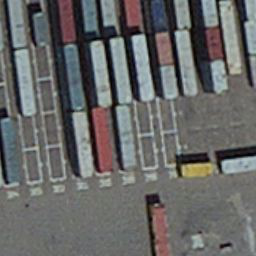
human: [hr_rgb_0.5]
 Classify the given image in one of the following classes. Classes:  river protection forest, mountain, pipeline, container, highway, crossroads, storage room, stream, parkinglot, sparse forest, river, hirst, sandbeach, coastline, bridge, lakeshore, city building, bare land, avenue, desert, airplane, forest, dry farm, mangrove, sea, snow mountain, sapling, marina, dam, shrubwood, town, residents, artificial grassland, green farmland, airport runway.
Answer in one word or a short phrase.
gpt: container